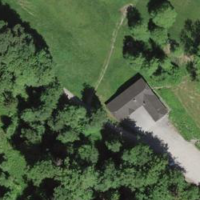
EUNIS habitat code: 24
Species observed at this site:
Ennomos quercinaria
Cicadella viridis
Holcus lanatus